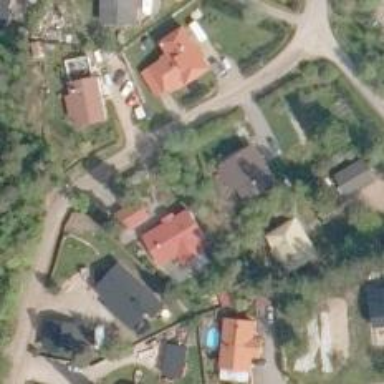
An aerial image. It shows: Charming neighbourhood.